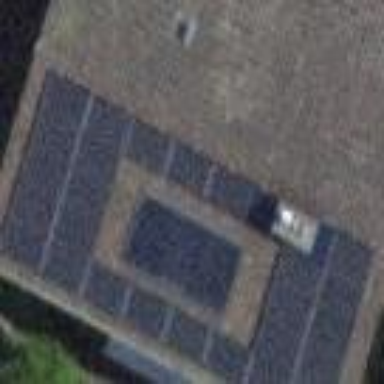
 consisting of solar photovoltaic panels."